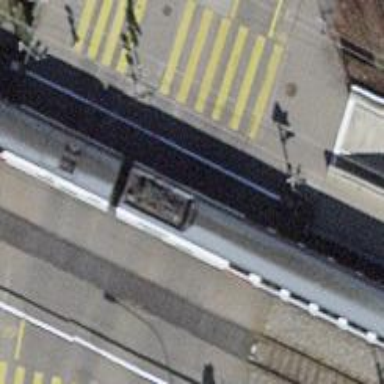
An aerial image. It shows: Level crossing with barriers.